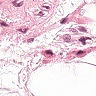
Metastatic tissue present: no